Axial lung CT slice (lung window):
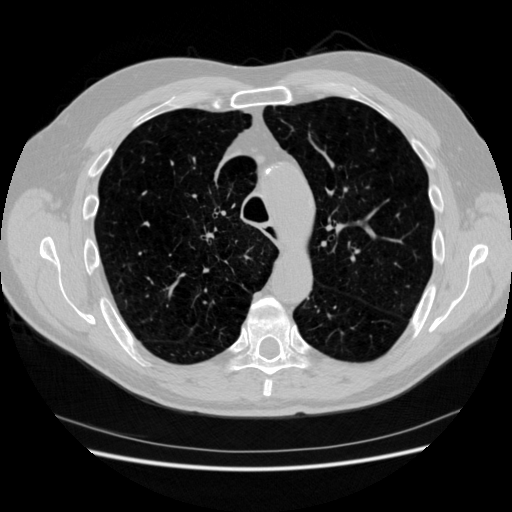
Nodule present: no